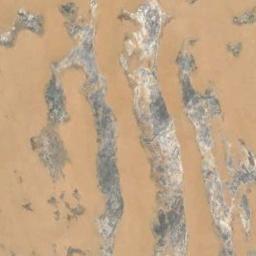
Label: desert